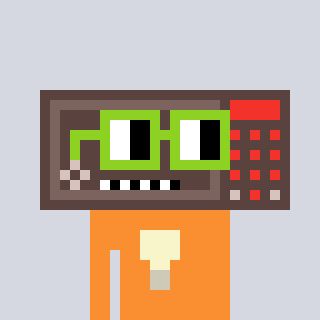
a pixel art character with square light green glasses, a wallsafe-shaped head and a orange-colored body on a cool background